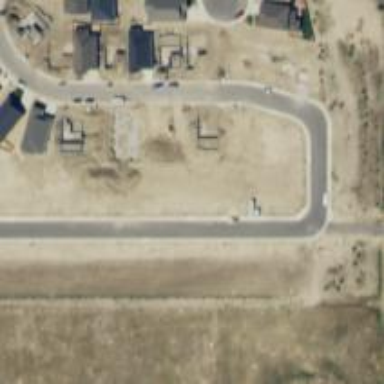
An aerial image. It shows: Driveway.